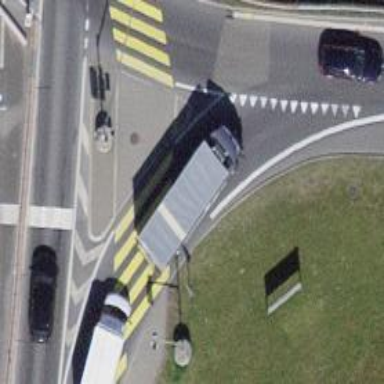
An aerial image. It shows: Kerb serving as barrier.